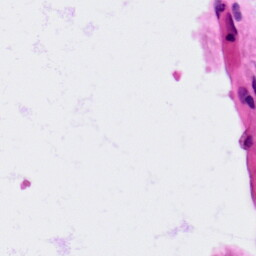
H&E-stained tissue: Lung